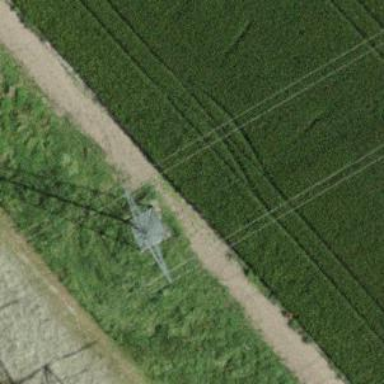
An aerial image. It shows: Power line in the image.